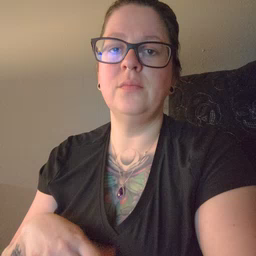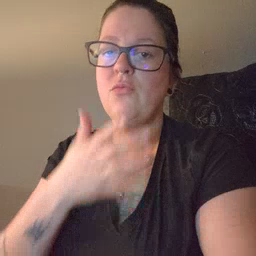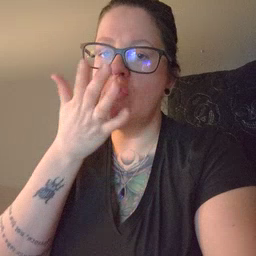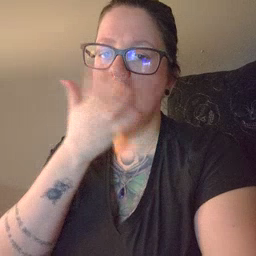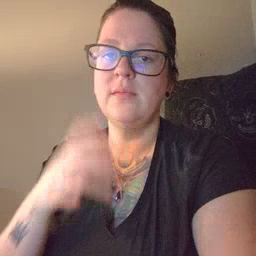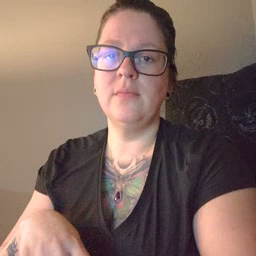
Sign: grass